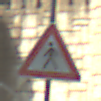
Verkehrszeichen: FussgaengerRechts
Umgebung: Outdoor, Urban
Tageszeit: MorningAfternoon
Wetter: PartlyCloudy
Licht: Natural
Jahreszeit: NotSpecified
Kontrast: LowContrast